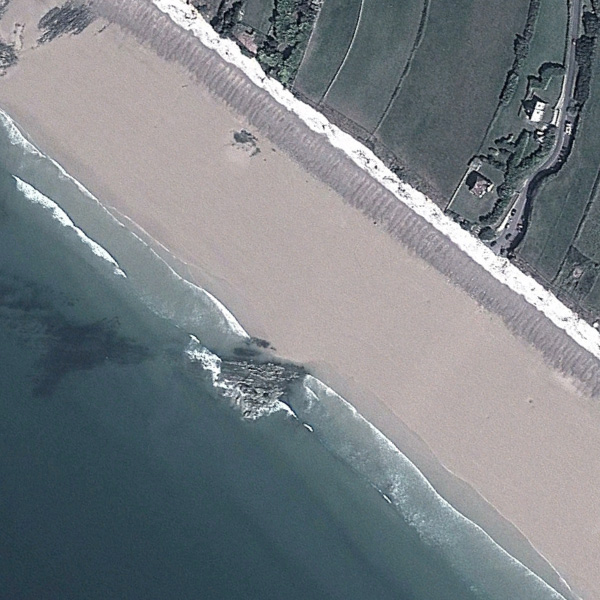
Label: Beach